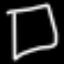
Label: square